Aerial crown-view tile of a tropical tree (Barro Colorado Island, Panama), acquired 20240813:
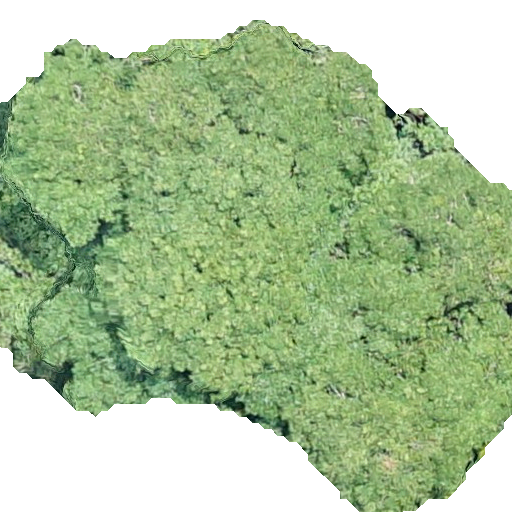
Species: Handroanthus guayacan
GBIF accepted scientific name: Handroanthus guayacan
Crown area: 302.795 m²